Question: Please, have a look at: <URL>
There are many examples like this one:

if you look closer to the block borders, you can see that the gray block is under the white one. Using the browser's developer tools you can see that both boxes have an inherited 'z-index: auto';
I can't reproduce this effect on my website (without using 'z-index').
So, my question is:
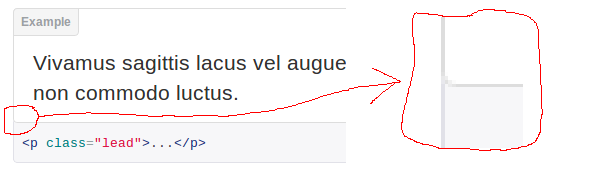
Answer: It's because the first element has 'position:relative' set on it, and the other one does not.
<URL>
Note that when you remove the relative positioning from the first element, it gets hidden by the second.